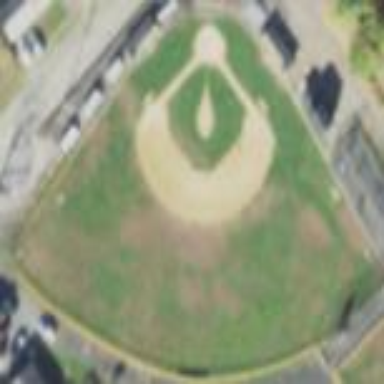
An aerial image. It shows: Baseball pitch for leisure land activities.